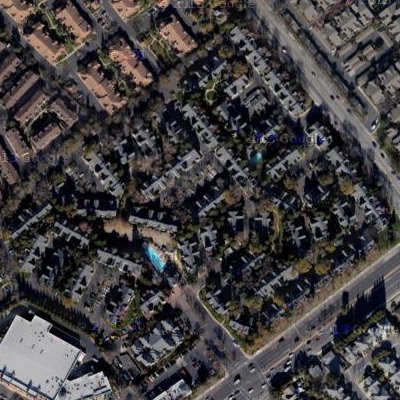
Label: fResident